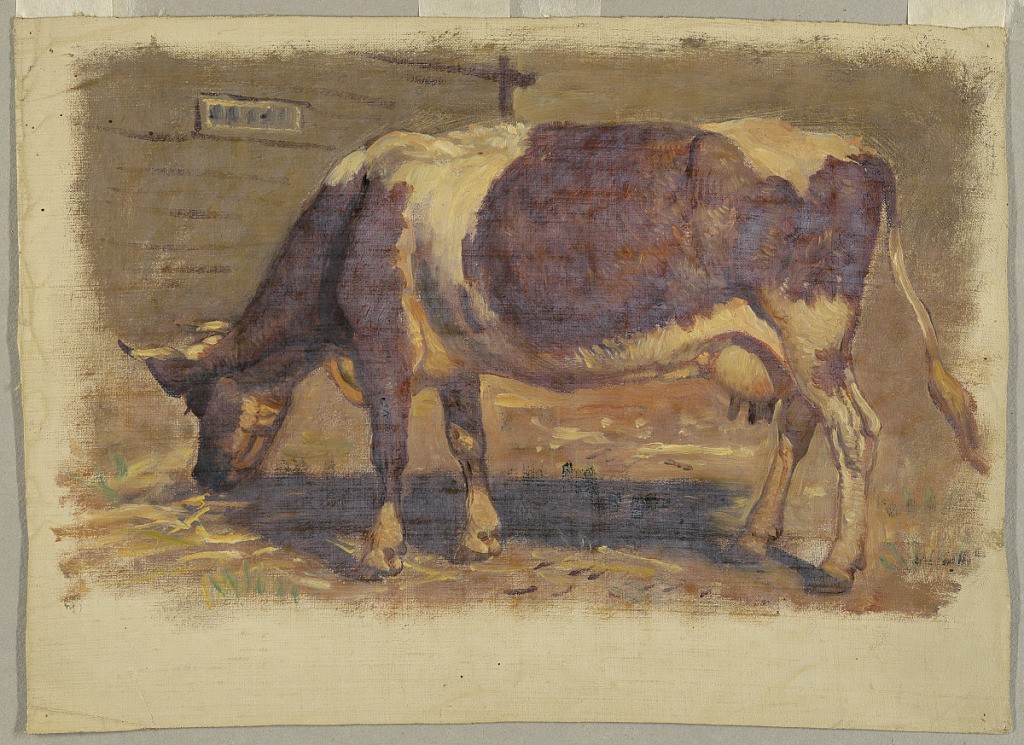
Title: Study of a Grazing Cow
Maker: Samuel Colman, American, 1832–1920
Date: August 1876
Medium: Brush and oil paint on canvas
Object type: Painting
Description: A grazing cow is obliquely shown from the left side. The head is turned toward the left. A part of a timber house with a low window is shown in the left background. Margins with the grounding color.